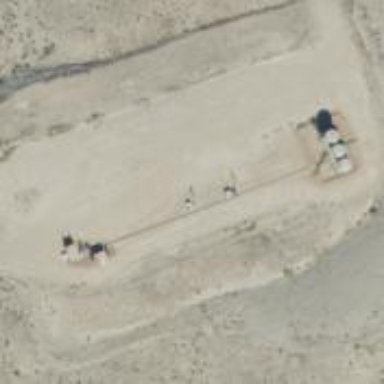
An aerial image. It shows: Petroleum well that is man-made.